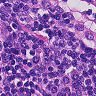
Metastatic tissue present: no